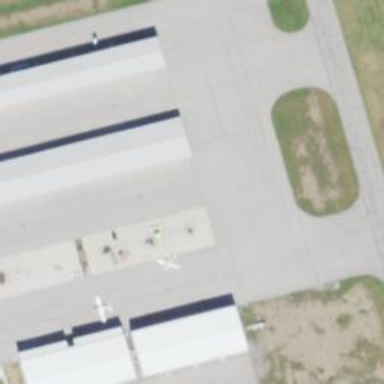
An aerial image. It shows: Taxiway at the airport with asphalt surface.